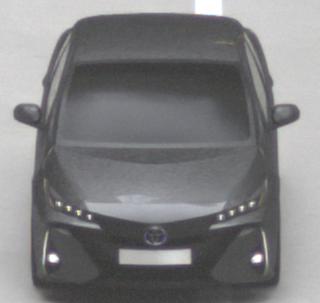
Make: Toyota
Model: Prius 1.8 Plug-In Hybrid
Detailed model: Prius (XW5) Plug-In
Model produced from: 2019/07
Model produced until: 2020/07
Doors: 5
Color: gray
Road condition: dry road
Daytime: midday
Contrast: medium contrast